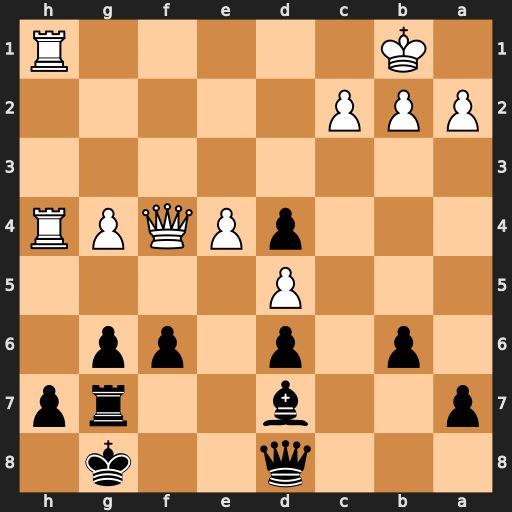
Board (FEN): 3q2k1/p2b2rp/1p1p1pp1/3P4/3pPQPR/8/PPP5/1K5R
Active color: b
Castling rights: -
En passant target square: -
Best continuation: g5 Qxd6 gxh4